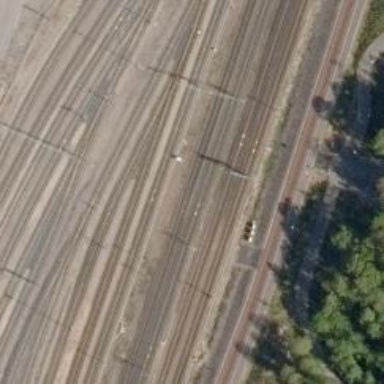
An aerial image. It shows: Railway with continuous electrified contact lines.